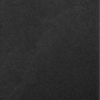
Label: dusty